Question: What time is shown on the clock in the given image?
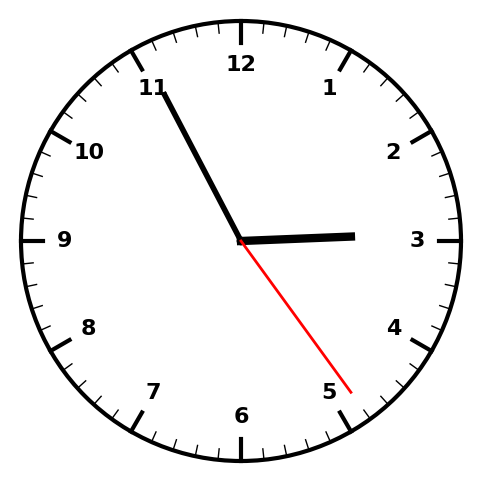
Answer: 02:55:24